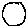
Label: circle